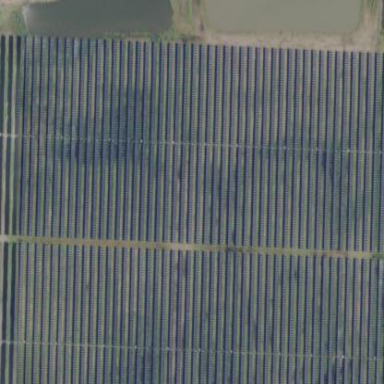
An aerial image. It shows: Solar power generator using photovoltaic method with solar photovoltaic panel types.